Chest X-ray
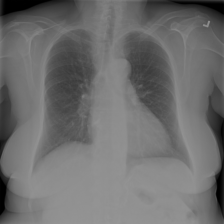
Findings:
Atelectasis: negative
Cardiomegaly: negative
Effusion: negative
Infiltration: negative
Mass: negative
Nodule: negative
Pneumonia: negative
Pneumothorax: negative
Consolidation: negative
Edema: negative
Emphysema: negative
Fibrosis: negative
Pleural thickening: negative
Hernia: negative